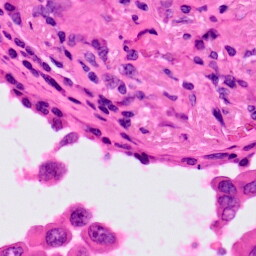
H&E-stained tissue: Lung